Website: walmart
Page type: customer-info-address
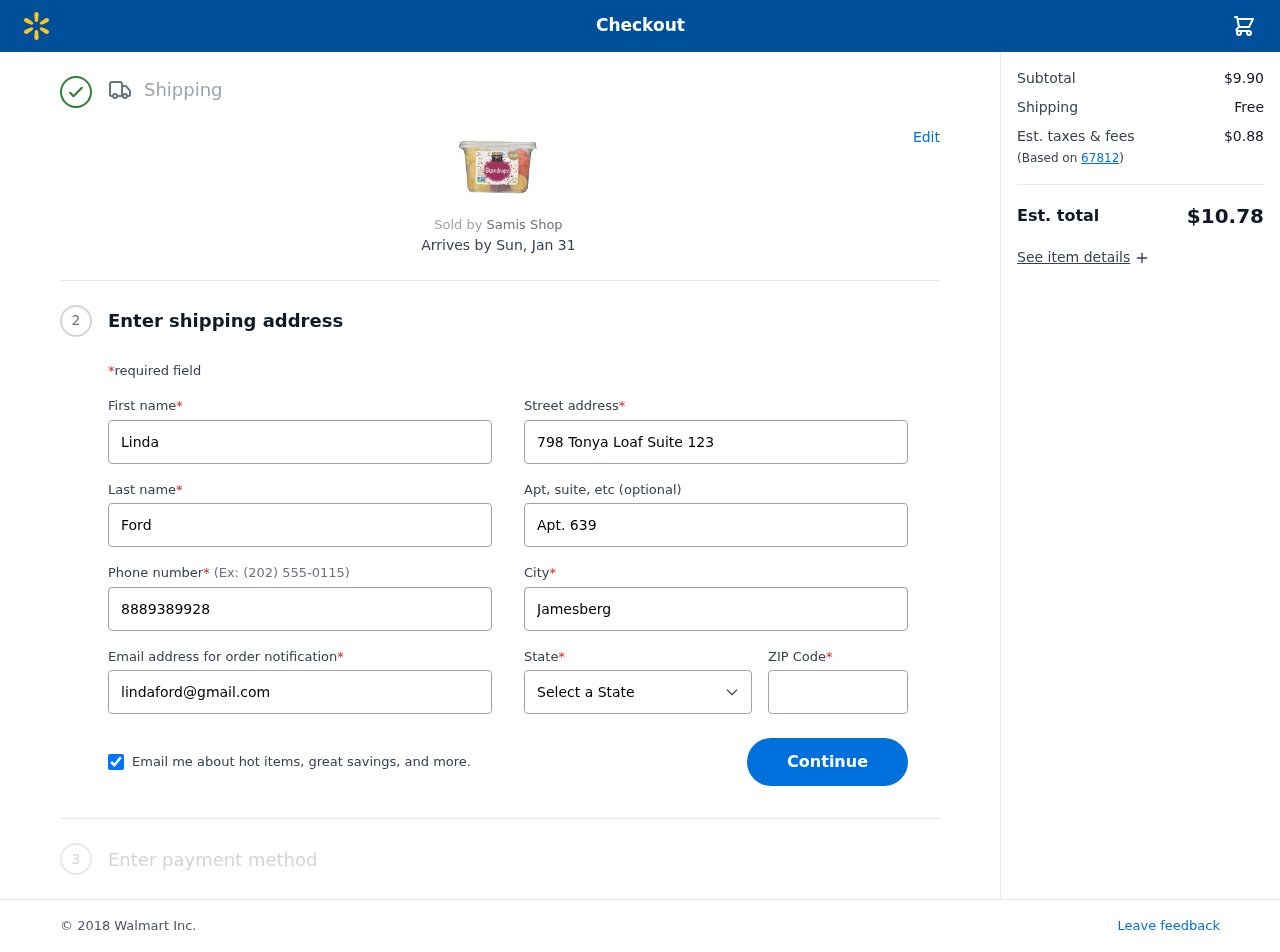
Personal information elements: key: PII_CITY
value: Jamesberg
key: PII_EMAIL
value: lindaford@gmail.com
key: PII_FIRSTNAME
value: Linda
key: PII_LASTNAME
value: Ford
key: PII_PHONE
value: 8889389928
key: PII_POSTCODE
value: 67812
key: PII_STATE
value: VI
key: PII_STREET
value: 798 Tonya Loaf Suite 123
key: PII_STREET2
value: Apt. 639
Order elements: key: ORDER_DELIVERY_DATE
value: Sun, Jan 31
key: ORDER_SUBTOTAL
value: $9.90
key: ORDER_SHIPPING_COST
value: Free
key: ORDER_TAX
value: $0.88
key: ORDER_TOTAL
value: $10.78